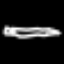
Label: pencil